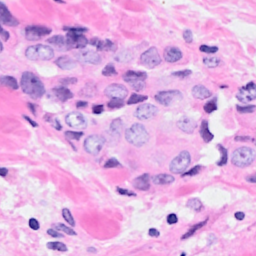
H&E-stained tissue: Breast